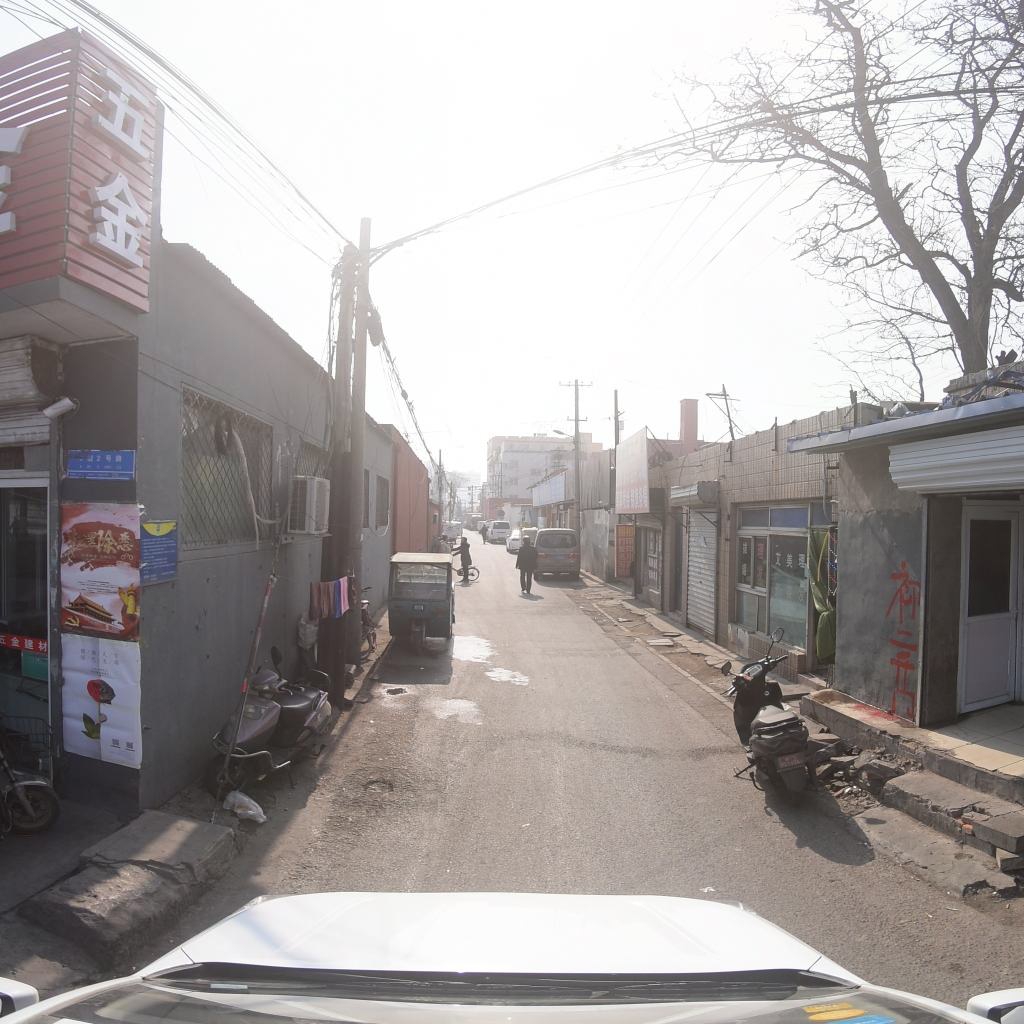
Region: Fengtai
Road damage annotations: pothole